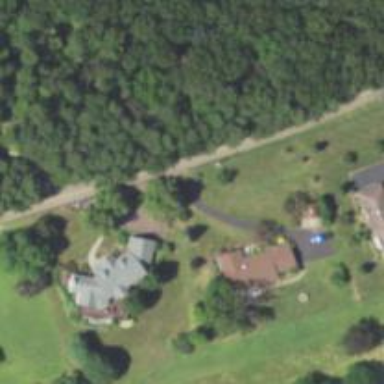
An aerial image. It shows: Driveway leading to service road.